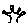
Label: tree